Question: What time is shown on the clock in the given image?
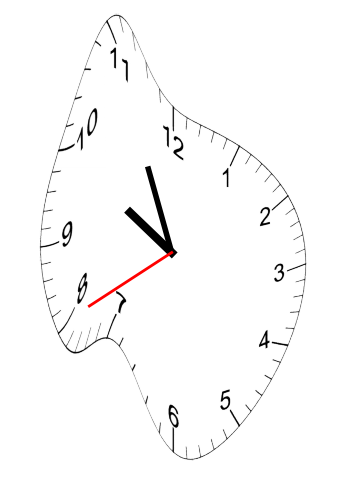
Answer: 09:55:40